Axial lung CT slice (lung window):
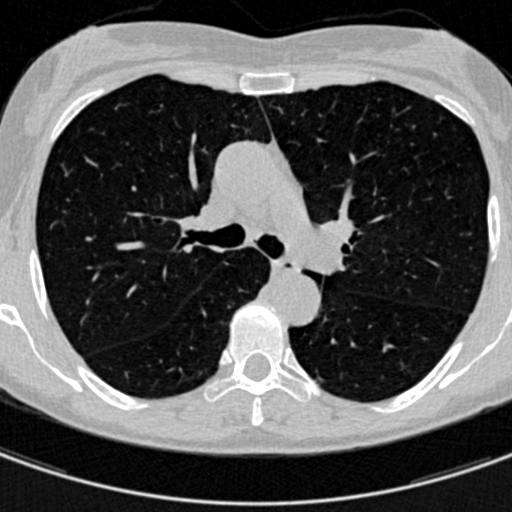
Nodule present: no